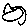
Label: sun